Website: lowes
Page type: cart
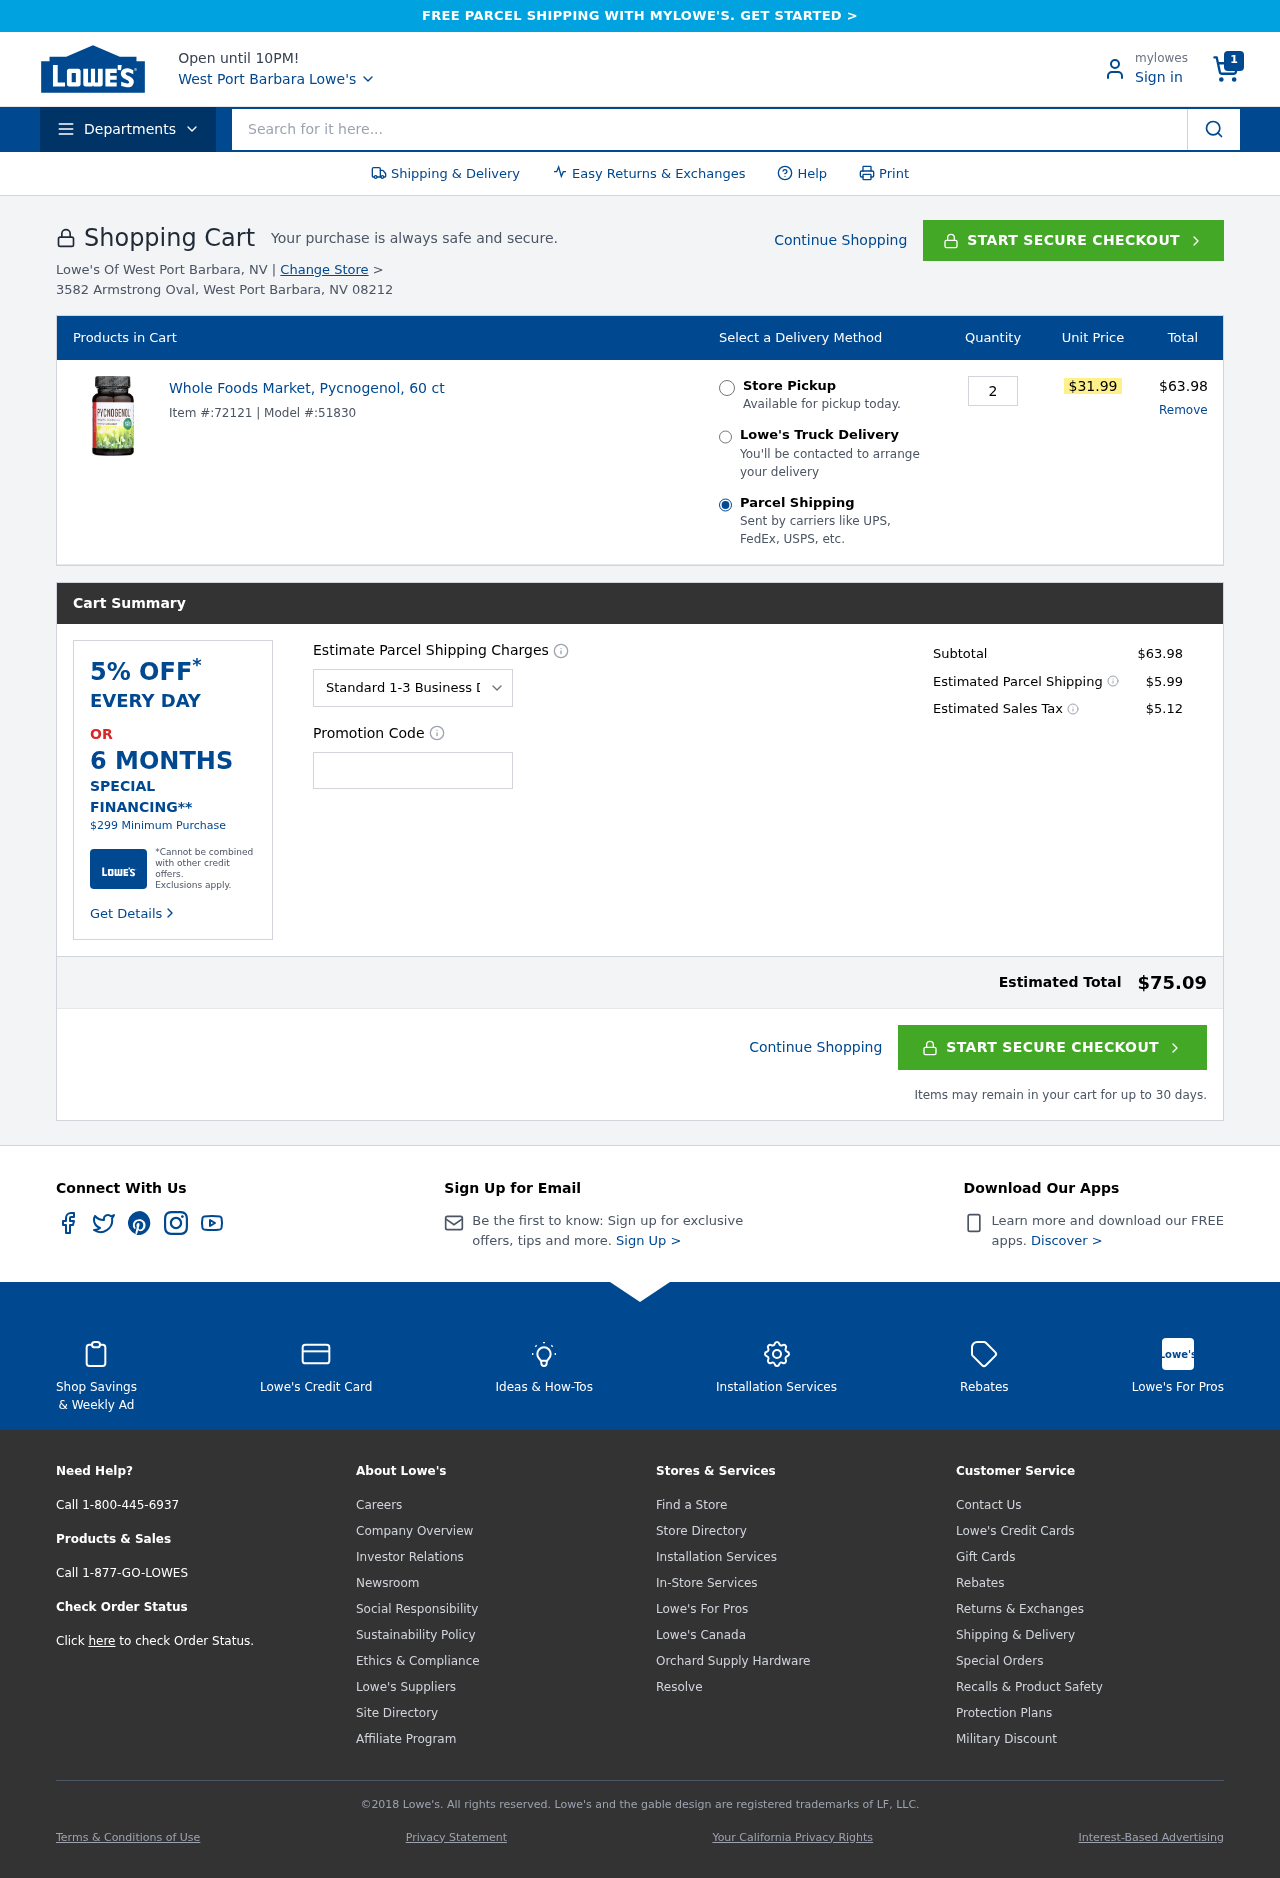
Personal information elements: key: PII_CITY
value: Port Barbara
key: PII_CITY
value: West Port Barbara
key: PII_POSTCODE
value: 08212
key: PII_PROMO_CODE
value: WELCOME26
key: PII_STREET
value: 3582 Armstrong Oval
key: PII_STATE_ABBR
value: NV
Product elements: key: PRODUCT1_NAME
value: Whole Foods Market, Pycnogenol, 60 ct
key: PRODUCT1_PRICE
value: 31.99
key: PRODUCT1_QUANTITY
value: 2
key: PRODUCT1_MODEL
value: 51830
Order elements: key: ORDER_NUM_ITEMS
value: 1
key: ORDER_ITEM_ID
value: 72121
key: ORDER_LINE_TOTAL
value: $63.98
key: ORDER_SUBTOTAL
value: $63.98
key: ORDER_SHIPPING_COST
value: $5.99
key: ORDER_TAX
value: $5.12
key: ORDER_TOTAL
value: $75.09
Search elements: key: HEADER_SEARCH
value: Search for it here...